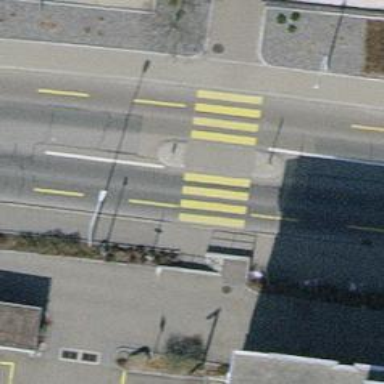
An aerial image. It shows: Primary highway with dedicated lane for cyclists.